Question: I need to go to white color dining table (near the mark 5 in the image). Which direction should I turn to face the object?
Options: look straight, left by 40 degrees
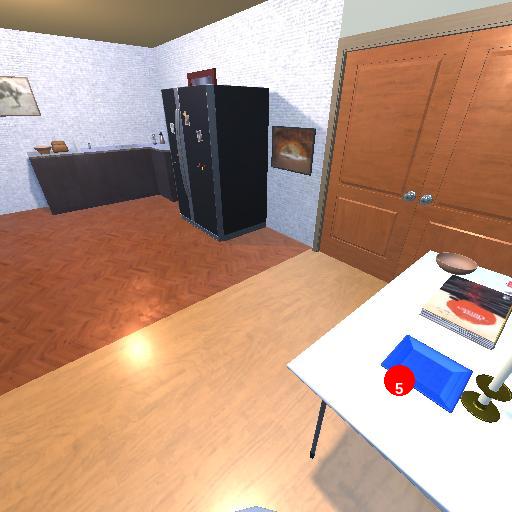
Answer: look straight